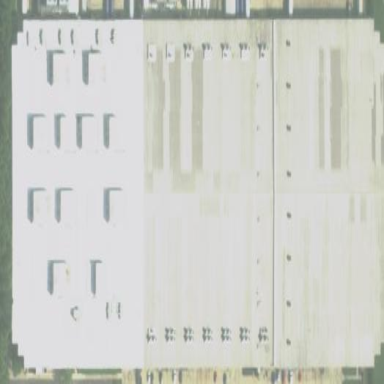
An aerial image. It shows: Warehouse with flat roof.